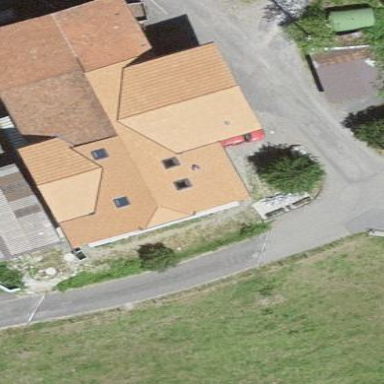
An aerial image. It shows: Farm building with half-hipped roof shape.